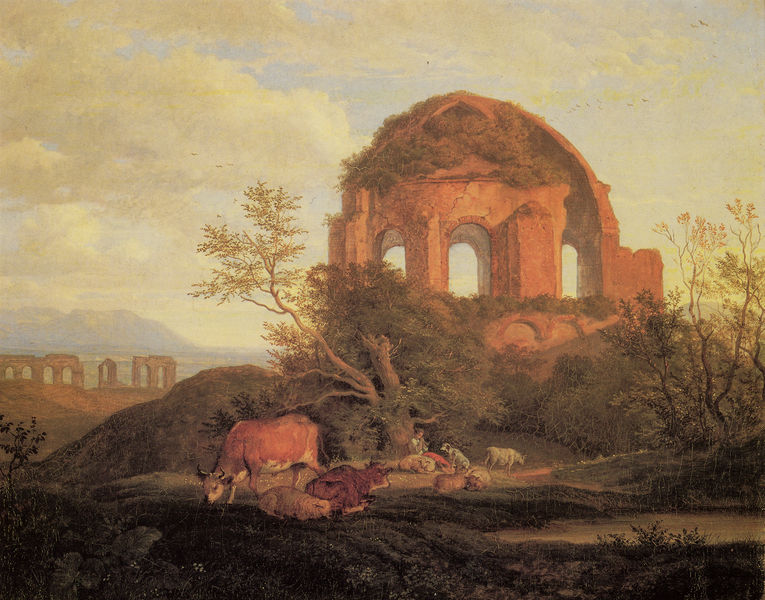
Titel: Der Minervatempel östlich von Rom
Künstler: Adrian Ludwig Richter
Standort: Praha
Institution: Národní galerie v Praze
Schlagwörter: baum, berg, blau, blätter, dunkel, gemälde, himmel, laub, mann, meer, schatten, vogel, wasser, weiß, wolken, bäume, gelb, grün, landschaft, menschen, ocker, see, sitzen, stadt, teich, ufer, äste, abend, braun, fenster, frau, grau, hell, hintergrund, licht, orange, pfeiler, schwarz, strasse, säulen, zeichnung, dach, gebäude, gras, haus, hund, rasen, rot, tier, tiere, weg, wiese, wolke, malerei, trinken, mensch, stein, bild, ast, baumstamm, dämmerung, ebene, erde, ferne, gräser, horizont, hügel, kühe, natur, strauch, vieh, vögel, weide, weite, zweige, brücke, büsche, gewässer, kirche, pastos, pfad, sonne, sträucher, land, sitzend, blatt, pflanzen, tal, anhöhe, rund, hellblau, himmelblau, aussicht, ruhe, liegen, ruhen, bogen, italien, süden, abhang, berge, gebirge, mauer, abendsonne, sonnenuntergang, tag, grasen, herde, kuh, landschaftsmalerei, rind, idylle, rast, rundbogen, kuppel, romantik, bauer, kühle, senke, bögen, ruine, rinder, schaf, antike, moos, ruinen, arkaden, rom, halbrund, landschaftsbild, bewachsen, efeu, gotisch, tümpel, lanschaft, fressen, griechisch, rundbögen, schatte, griechenland, stadtmauer, tempel, aquaedukt, hörner, lämmer, schafe, ochse, ochsen, hirte, schäfer, äsen, pavillion, ziege, gebierge, baumstumpf, wasserstelle, römisch, wasserleitung, toskana, kalb, ziegen, mittelgrund, gehörn, friedlich, zentralbau, fensterbögen, rundbau, therme, bogenfenster, fensterbogen, thermen, staffagen, kälber, schwefel, hgel, hirt, hüter, wuchern, weidend, kirchenruine, hühe, weidevie, ruoinen, ausssicht, kuf, horizont#